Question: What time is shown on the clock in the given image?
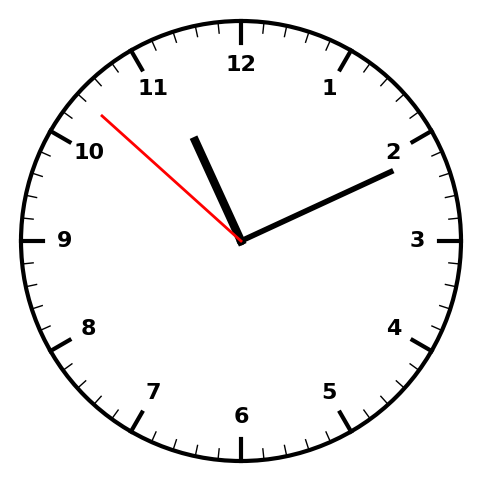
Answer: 11:10:52